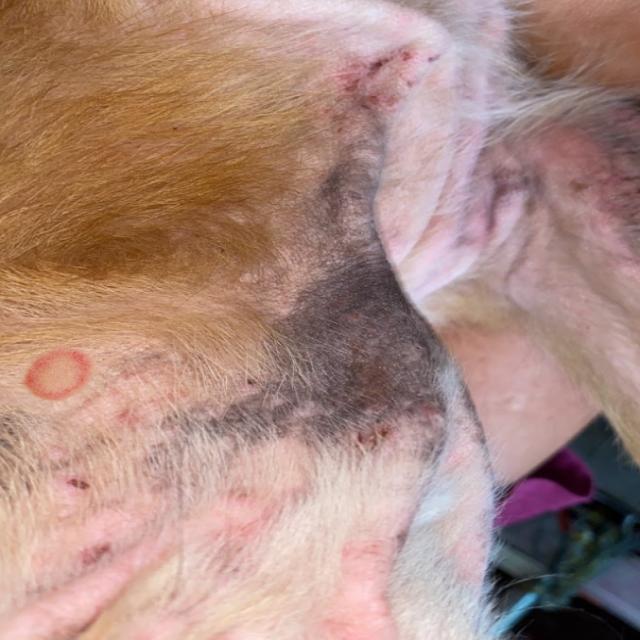
Canine ringworm (Dermatophytosis) — fungal infection caused by Microsporum or Trichophyton. Presents with circular alopecia, scaling, crusting, and broken hairs.